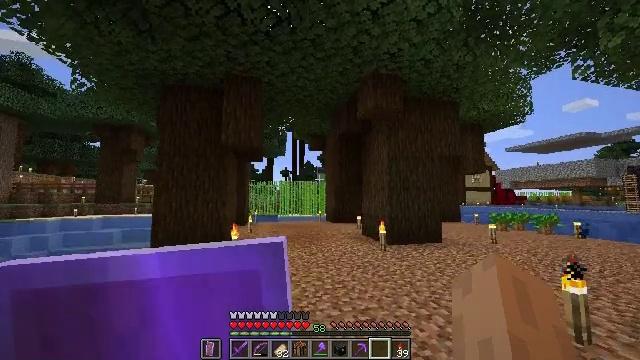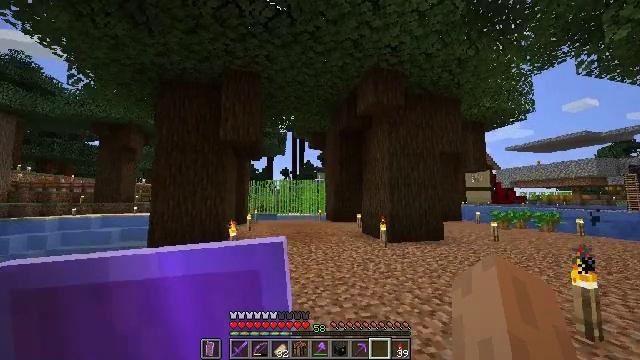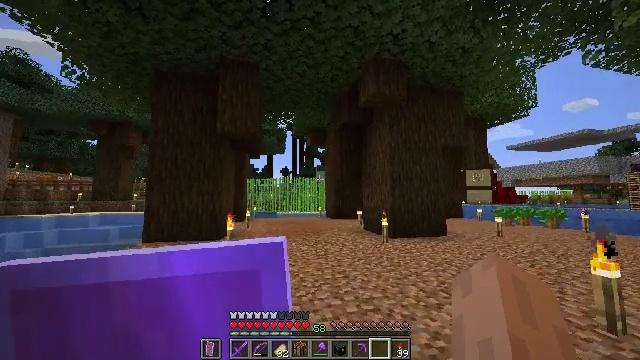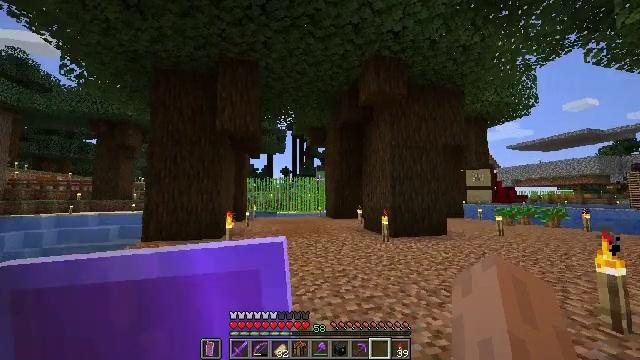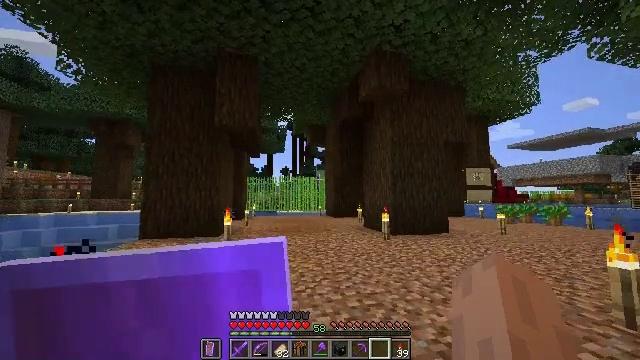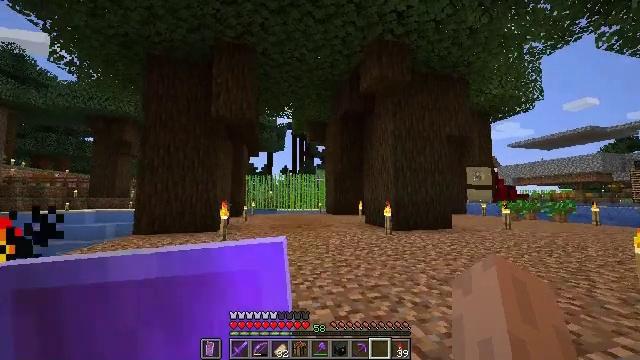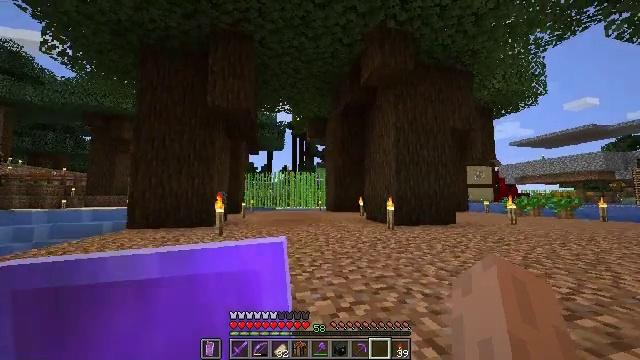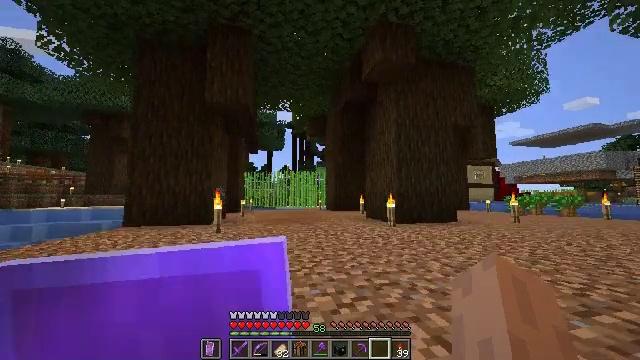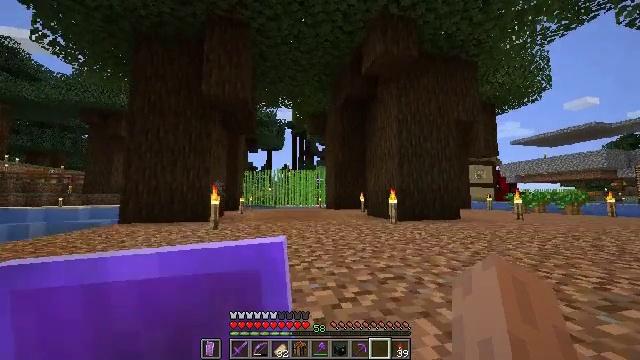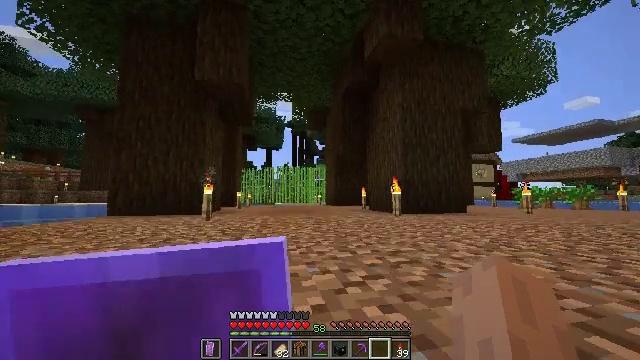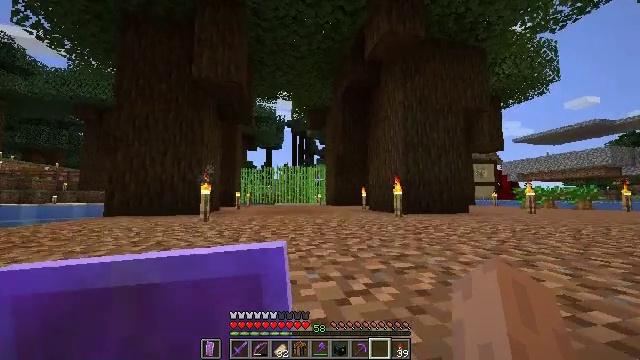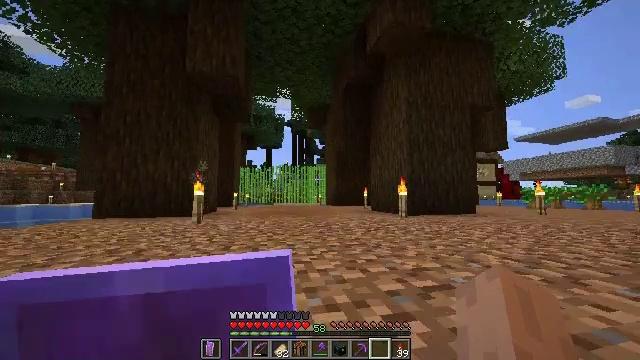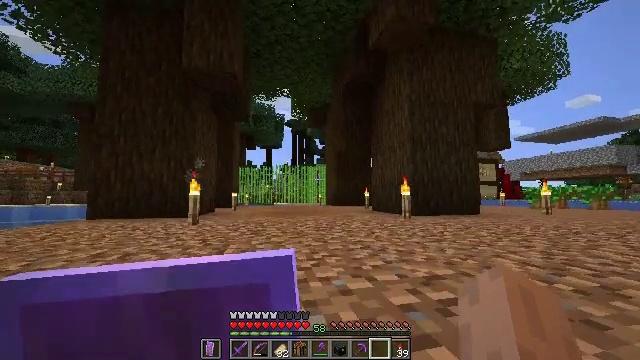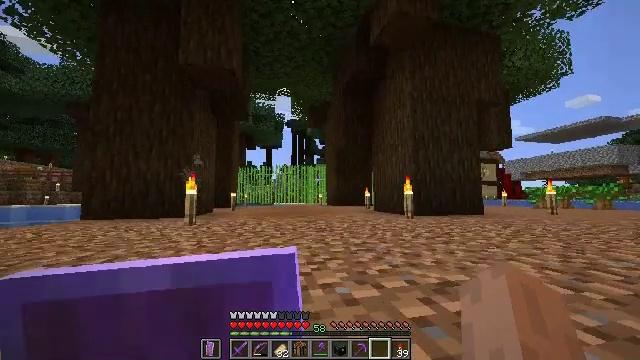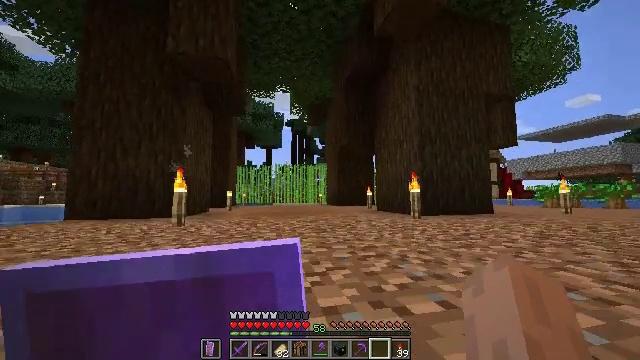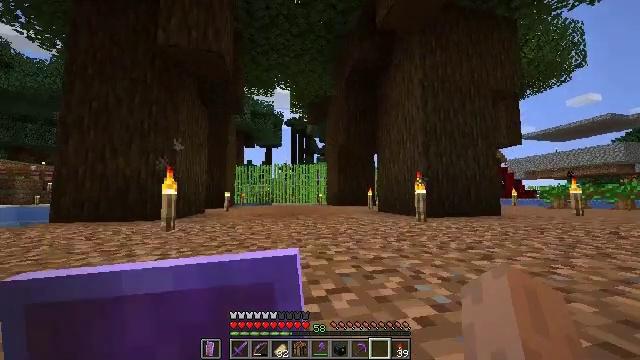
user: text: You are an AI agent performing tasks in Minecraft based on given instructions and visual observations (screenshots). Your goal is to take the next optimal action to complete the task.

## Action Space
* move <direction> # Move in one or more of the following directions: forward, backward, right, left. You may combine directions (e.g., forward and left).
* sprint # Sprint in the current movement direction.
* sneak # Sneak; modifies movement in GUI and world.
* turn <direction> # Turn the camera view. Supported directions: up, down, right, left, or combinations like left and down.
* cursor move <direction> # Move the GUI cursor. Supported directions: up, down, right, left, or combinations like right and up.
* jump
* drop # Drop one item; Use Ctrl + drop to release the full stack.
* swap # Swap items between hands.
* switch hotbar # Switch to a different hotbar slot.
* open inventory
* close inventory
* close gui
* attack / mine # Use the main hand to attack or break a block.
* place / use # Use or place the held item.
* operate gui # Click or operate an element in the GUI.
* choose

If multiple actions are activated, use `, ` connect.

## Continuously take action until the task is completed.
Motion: motion action
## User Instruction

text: Harvest the slime block from the ground.
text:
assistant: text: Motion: move forward, sprint
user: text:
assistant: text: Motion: move forward, sprint
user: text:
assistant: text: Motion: move forward, sprint
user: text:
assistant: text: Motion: move forward, sprint
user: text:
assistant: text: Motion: move forward, sprint
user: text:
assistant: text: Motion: move forward, sprint
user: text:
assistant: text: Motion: move forward, sprint
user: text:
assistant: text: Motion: move forward, sprint
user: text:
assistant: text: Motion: move forward, sprint
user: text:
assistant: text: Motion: move forward, sprint
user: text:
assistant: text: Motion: move forward, sprint
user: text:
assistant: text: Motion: move forward, sprint
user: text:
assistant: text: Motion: move forward, sprint
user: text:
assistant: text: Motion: move forward, sprint
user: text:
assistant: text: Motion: move forward, sprint
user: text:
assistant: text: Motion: move forward, sprint
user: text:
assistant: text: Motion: move forward, sprint
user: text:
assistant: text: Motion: move forward, sprint
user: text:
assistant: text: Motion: move forward, sprint
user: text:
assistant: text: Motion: move forward, sprint
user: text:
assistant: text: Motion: move forward, sprint
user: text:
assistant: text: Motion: move forward, sprint
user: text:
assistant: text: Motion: move forward, sprint
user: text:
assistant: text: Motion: move forward, sprint
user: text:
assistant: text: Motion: move forward, sprint
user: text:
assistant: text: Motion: move forward, sprint
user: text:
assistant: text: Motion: move forward, sprint, turn right and down
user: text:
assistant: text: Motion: move forward, sprint, turn left and down
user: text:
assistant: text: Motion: move forward, sprint, turn left and up
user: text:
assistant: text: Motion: move forward, sprint